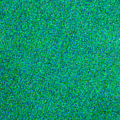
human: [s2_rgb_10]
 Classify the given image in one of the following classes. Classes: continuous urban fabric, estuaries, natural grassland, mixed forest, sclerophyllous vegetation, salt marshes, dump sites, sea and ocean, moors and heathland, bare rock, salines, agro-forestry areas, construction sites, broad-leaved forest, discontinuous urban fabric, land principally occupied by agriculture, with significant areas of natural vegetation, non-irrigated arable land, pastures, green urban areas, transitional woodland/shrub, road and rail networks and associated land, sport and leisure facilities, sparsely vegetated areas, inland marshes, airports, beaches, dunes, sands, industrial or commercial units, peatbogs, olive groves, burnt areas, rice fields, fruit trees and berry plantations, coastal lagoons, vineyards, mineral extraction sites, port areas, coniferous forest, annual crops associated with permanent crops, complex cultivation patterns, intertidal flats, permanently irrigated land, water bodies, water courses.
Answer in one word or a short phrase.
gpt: sea and ocean